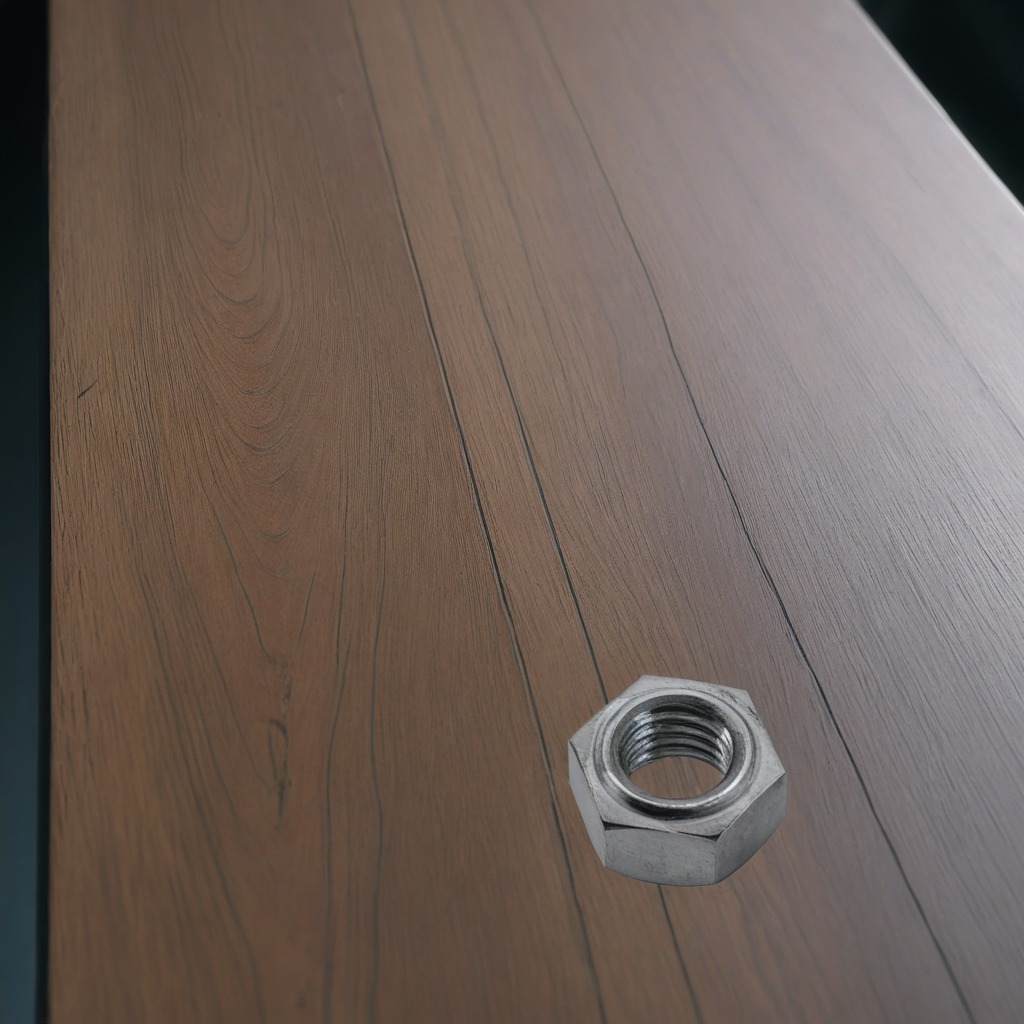
A metal nut is lying on a table.